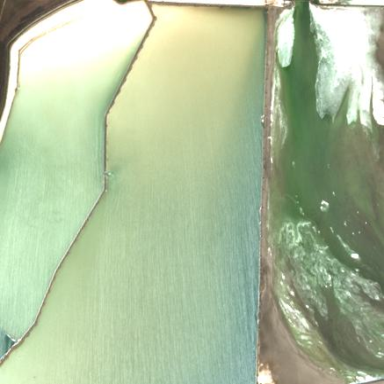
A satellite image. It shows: Salt pond.